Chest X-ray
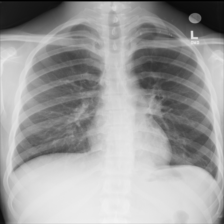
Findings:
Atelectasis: negative
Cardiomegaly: negative
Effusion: positive
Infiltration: positive
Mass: negative
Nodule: negative
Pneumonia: negative
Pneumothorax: negative
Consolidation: negative
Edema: negative
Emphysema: negative
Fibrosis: negative
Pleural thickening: negative
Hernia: negative